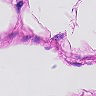
Metastatic tissue present: no